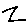
Label: zigzag